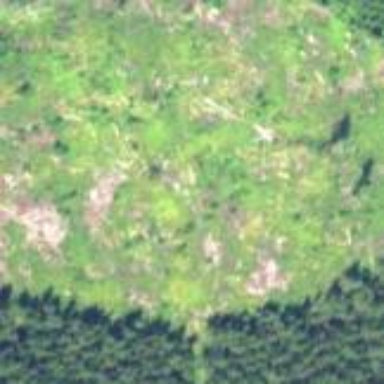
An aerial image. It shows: Clearcut area with scrub vegetation.